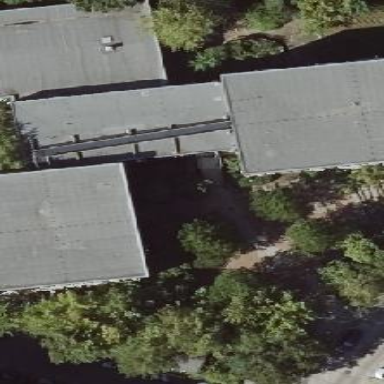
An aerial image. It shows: College building with flat roof shape.